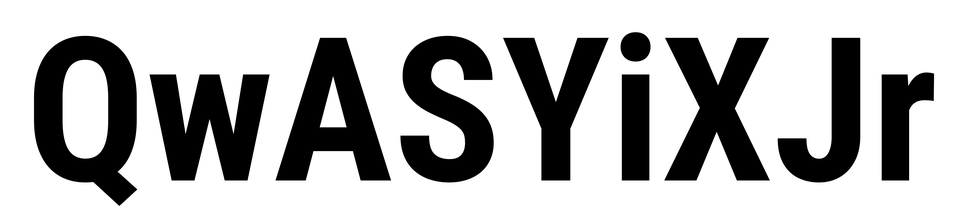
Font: Roboto_Condensed_Bold